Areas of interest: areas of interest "Residential"
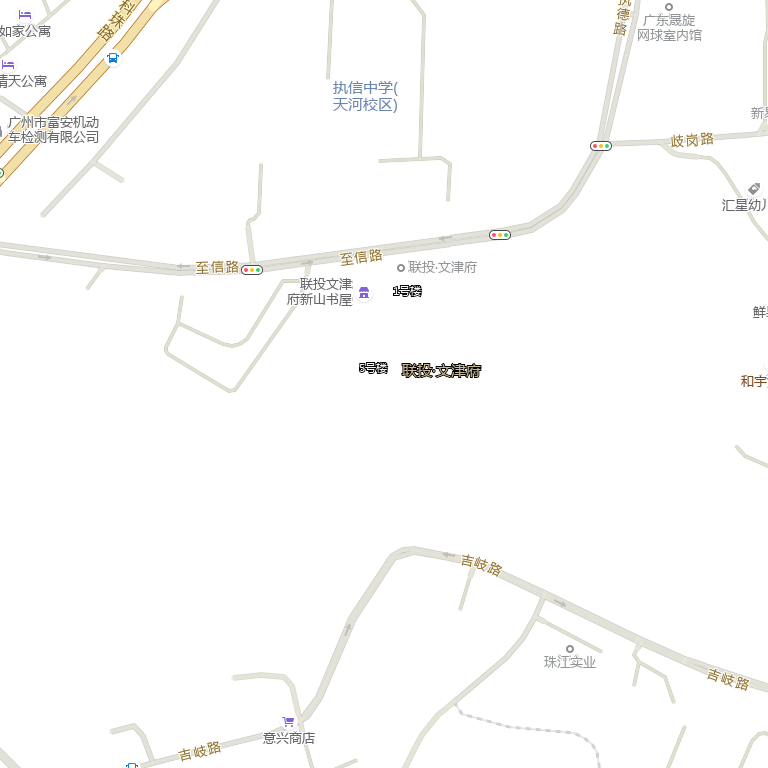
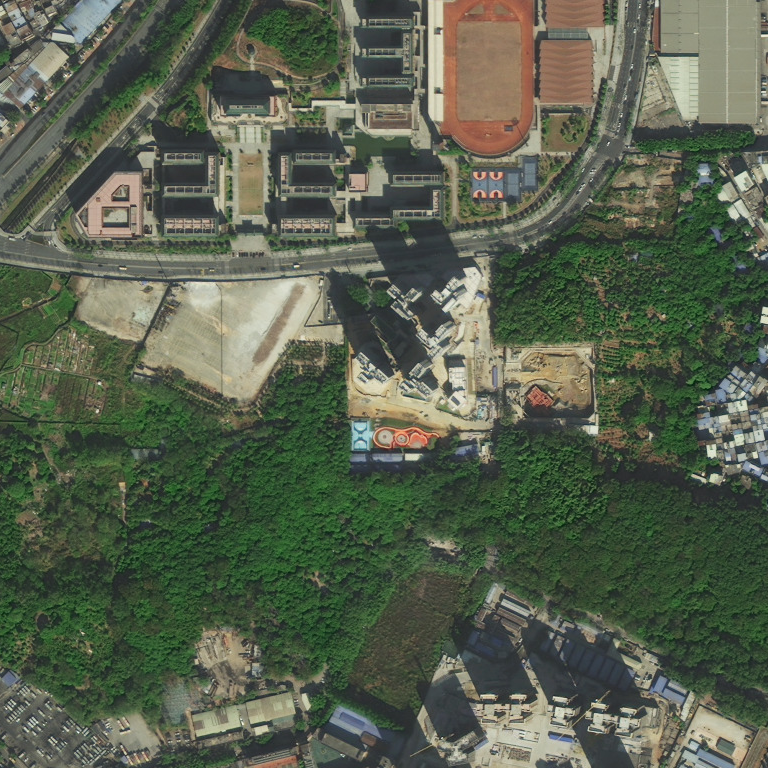